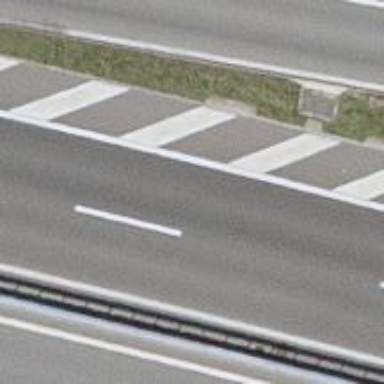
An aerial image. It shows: Motorway.